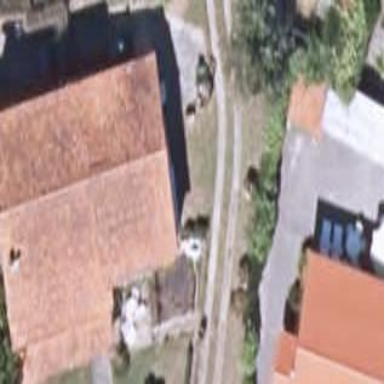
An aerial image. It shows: Simple and straightforward house.